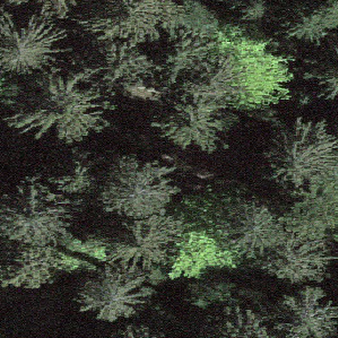
Label: other